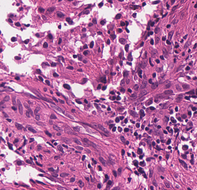
Tumor epithelial tissue: no
Tumor-associated stroma tissue: yes
Normal tissue: no